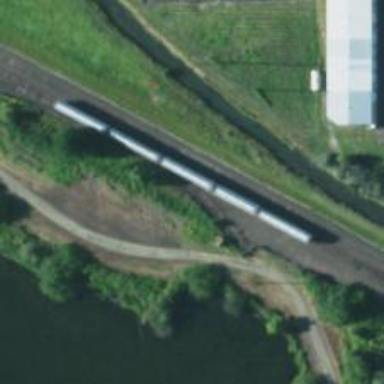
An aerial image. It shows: Disused railway siding.